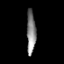
Tissue: prostate
Cell type: Endothelial cells
Senescence score: 0.8153
Nuclear area (px): 384
Mean DAPI intensity: 135.039